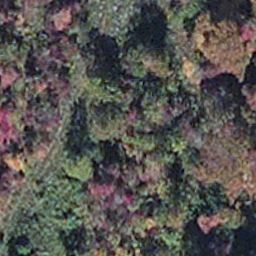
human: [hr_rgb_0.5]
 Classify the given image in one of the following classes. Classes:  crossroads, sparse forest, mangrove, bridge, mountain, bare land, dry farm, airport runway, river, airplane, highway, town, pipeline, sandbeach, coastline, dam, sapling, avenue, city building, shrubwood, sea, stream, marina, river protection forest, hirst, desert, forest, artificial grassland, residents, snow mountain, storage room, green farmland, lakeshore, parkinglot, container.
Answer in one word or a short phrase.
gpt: mangrove